一年级 · 组合几何学
下图是一个七巧板。

(1) 图(5)是（），图(6)是（），（）号图是 $\square$ 。

(2) 图(4)和图(5)可以拼成一个 ( ) 形、( ) 形或 ( ) 形。
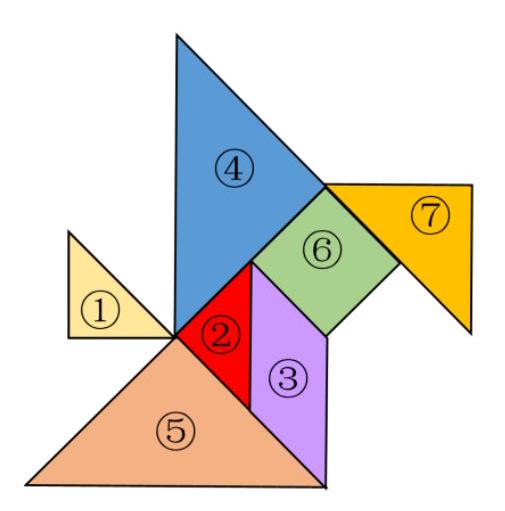
答案: (1) 三角形 正方形 (3)

(2) 正方 三角 平行四边